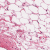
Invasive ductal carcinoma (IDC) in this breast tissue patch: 0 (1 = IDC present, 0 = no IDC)